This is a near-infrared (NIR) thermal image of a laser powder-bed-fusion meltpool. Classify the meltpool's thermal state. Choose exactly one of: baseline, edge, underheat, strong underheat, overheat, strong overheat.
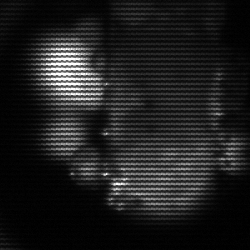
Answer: strong underheat